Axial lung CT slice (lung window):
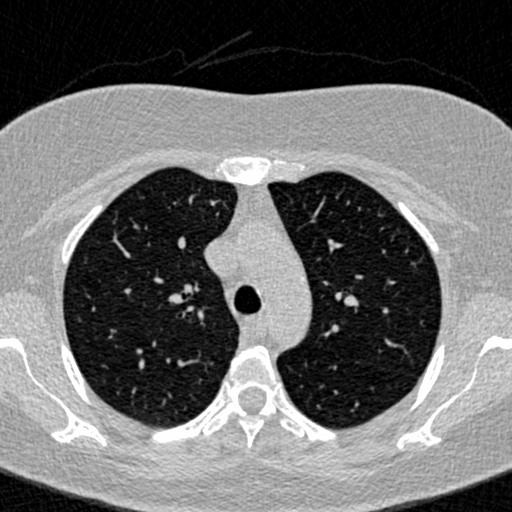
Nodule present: no